Question: What I'm trying to achieve is this effect:

'''
h3{
width: 100%;
padding-left: 100px;
position: relative;
}
h3::before{
content: "";
display: block;
height: 1px;
width: 100%;
background: rgb(200, 200, 200);
position: absolute;
left: 0;
top: 50%;
}
'''
With the code I currently have, the line would go straight through the text. Therefore I tried to apply a background to the text to cover up the line:
'''
h3::first-line{
position: relative;
z-index: 2;
display: inline;
background: white;
}
'''
But it doesn't seem to be working: <URL>
Any idea?
An extra question: how can I increase the width of the gap between the text and the line? I tried 'padding: 0 10px' and it's not working.
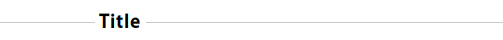
Answer: Apply a negative 'z-index' to the '::before' pseudo element (<URL>
'''
h3::before {
z-index: -1;
content: "";
display: block;
height: 1px;
width: 100%;
background: rgb(200, 200, 200);
position: absolute;
left: 0;
top: 50%;
}
'''
I think the only way to have a margin between the border and pseudo element is to use 'box-shadow':
'''
h3::first-line {
/* .. */
box-shadow: 10px 0 white,
-10px 0 white;
}
'''
Note that margin & padding don't apply to '::first-line'.